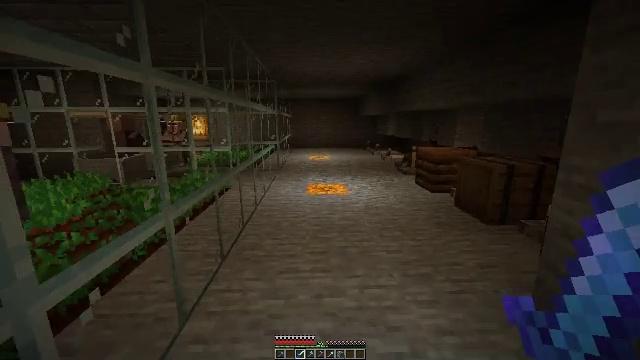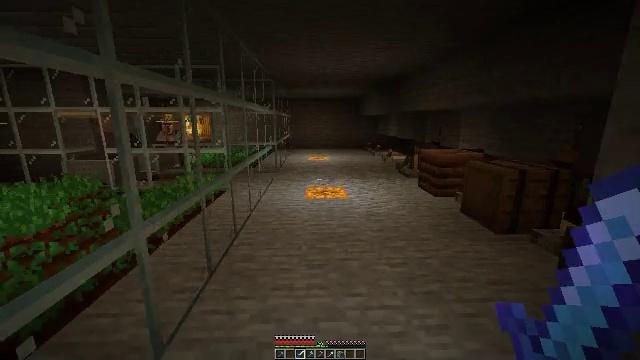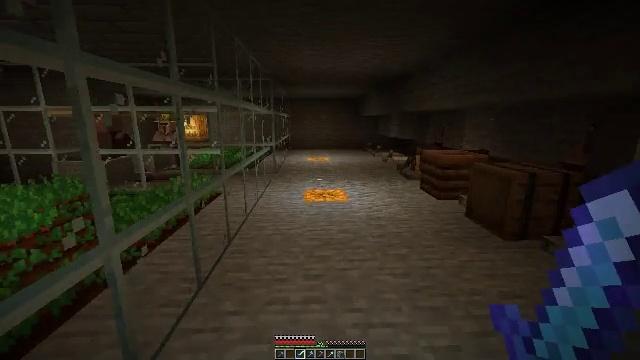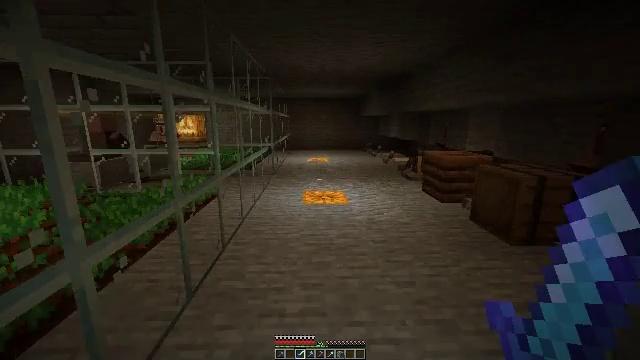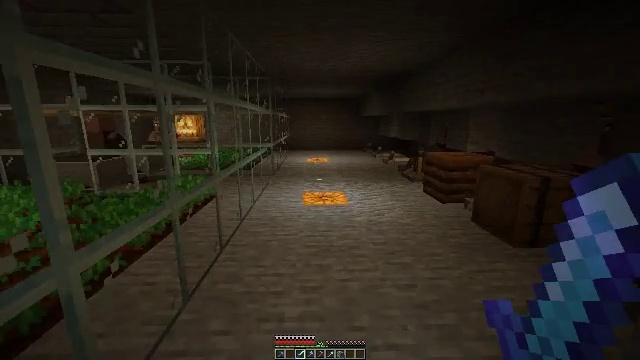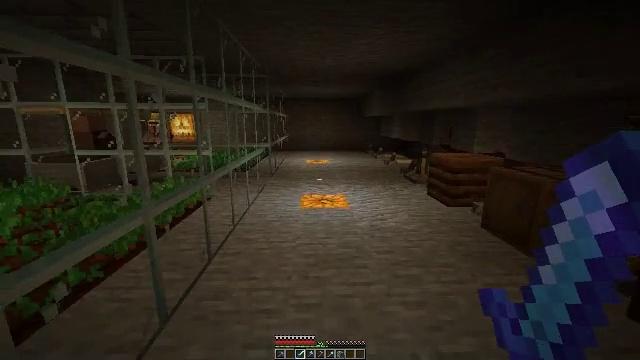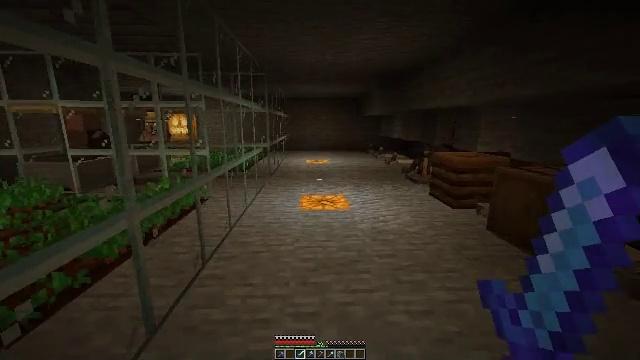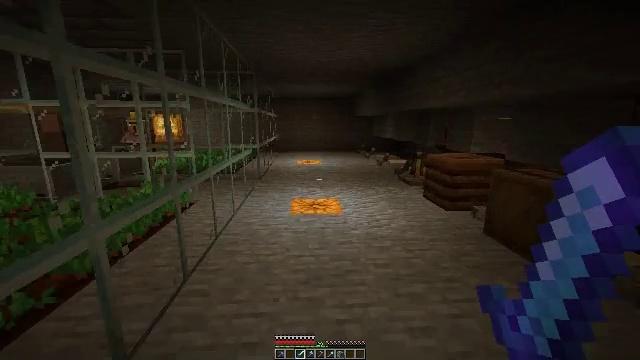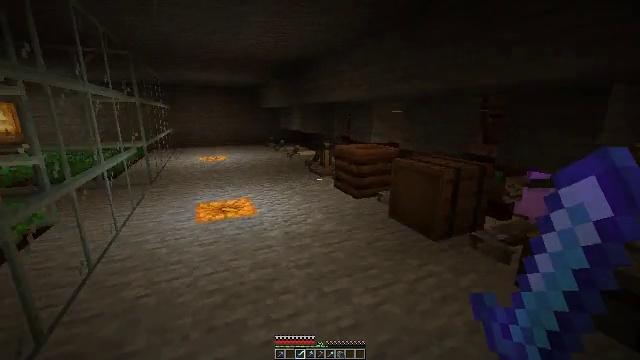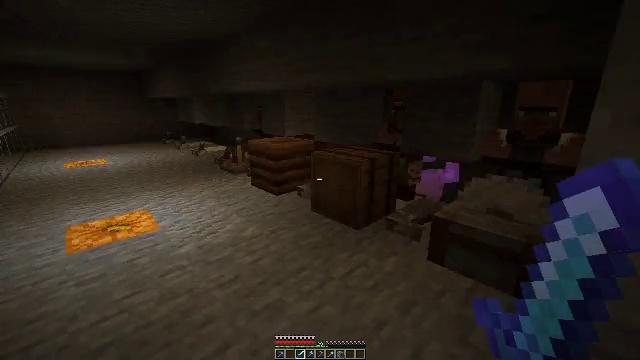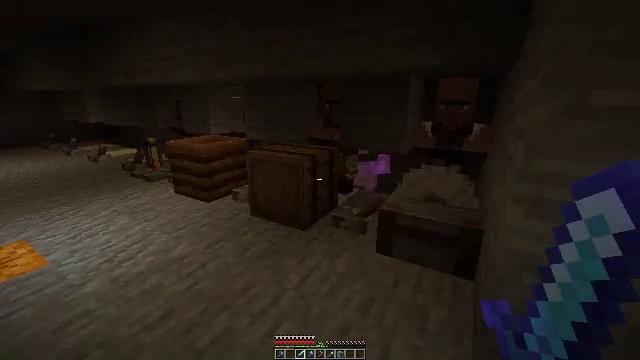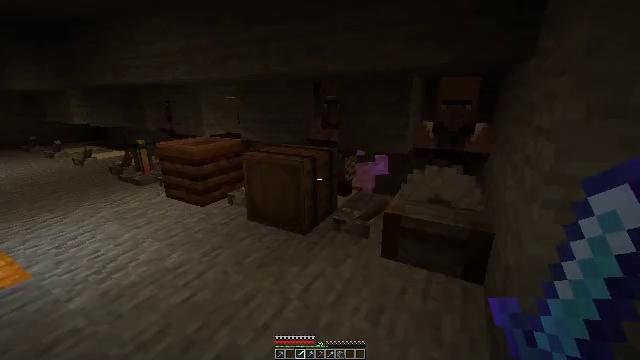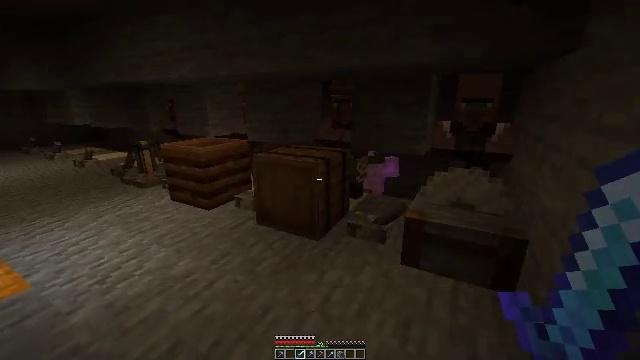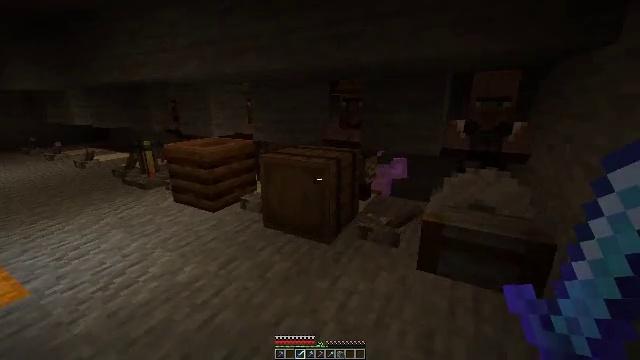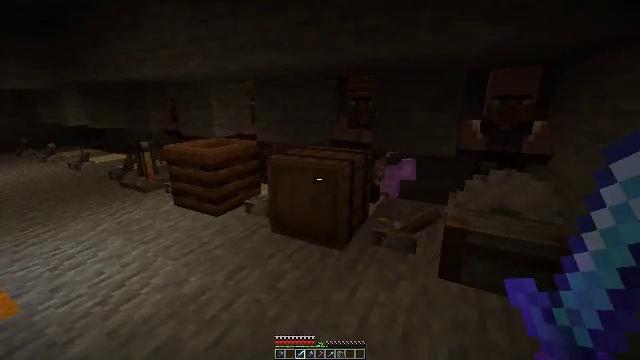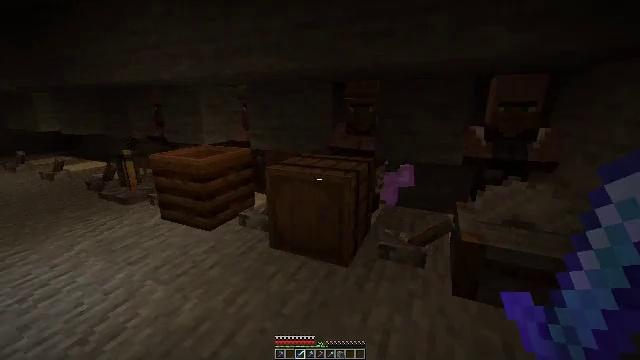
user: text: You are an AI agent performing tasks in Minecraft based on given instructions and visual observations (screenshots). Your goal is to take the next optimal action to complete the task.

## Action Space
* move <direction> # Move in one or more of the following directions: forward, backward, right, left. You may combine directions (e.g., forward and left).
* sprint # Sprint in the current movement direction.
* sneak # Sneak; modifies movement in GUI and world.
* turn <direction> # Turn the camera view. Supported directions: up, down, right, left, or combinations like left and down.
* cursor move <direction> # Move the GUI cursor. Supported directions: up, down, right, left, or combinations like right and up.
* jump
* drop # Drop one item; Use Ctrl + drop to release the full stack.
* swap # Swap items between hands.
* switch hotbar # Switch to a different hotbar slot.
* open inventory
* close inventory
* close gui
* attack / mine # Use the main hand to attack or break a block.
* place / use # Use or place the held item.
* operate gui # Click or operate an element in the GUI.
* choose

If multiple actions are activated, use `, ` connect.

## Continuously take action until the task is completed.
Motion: motion action
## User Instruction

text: Collect vines by mining them.
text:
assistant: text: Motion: move forward
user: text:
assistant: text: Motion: move forward
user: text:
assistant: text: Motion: move forward
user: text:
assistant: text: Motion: move forward
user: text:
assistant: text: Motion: move forward
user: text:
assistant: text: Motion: move forward
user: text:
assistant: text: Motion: move forward, turn right
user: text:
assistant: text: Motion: move forward, turn right and down
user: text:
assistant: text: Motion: move forward, turn right and down
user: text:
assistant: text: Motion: move forward and move left, turn right and down
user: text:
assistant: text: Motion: move forward and move left, turn right
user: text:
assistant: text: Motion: move forward and move left
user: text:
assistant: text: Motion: move forward and move left
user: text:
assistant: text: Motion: move forward and move left
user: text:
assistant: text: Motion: move forward and move left, turn right
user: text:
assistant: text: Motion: move forward and move left, turn right
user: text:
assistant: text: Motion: move forward and move left, turn right
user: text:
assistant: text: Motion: move left, turn right
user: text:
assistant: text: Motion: move left, turn right and up
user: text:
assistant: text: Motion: move left, turn right
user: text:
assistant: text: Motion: move left, turn right
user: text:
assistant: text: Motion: move left
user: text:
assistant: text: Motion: move left
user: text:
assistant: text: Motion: move left
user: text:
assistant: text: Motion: move left
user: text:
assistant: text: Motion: move left
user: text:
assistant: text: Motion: move left
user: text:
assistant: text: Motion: move left, turn left
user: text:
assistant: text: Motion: move left
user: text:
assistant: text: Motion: move left